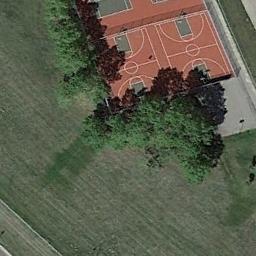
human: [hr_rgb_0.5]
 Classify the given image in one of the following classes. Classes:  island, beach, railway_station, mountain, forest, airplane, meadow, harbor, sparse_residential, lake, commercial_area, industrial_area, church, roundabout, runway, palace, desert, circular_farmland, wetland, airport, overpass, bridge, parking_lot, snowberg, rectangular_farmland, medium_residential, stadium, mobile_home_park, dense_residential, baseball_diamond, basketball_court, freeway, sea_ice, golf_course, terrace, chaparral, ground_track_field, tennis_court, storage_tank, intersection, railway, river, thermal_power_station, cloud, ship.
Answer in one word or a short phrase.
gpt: basketball_court